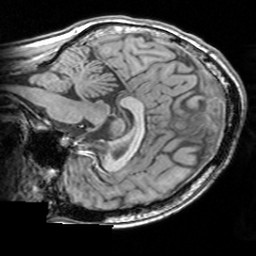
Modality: T1w
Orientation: sagittal
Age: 27
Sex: female
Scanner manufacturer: siemens
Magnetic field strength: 3 T
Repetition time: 1.63 s
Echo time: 0.00311 s